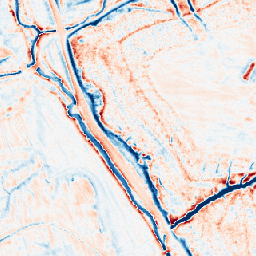
Category: edge_preserving
Decomposition family: anisotropic_diffusion
Decomposition parameters: iterations: 50
kappa: 10
gamma: 0.1
Upsampling method: nearest
Upsampling parameters: scale: 8
Upsampling scale: 8